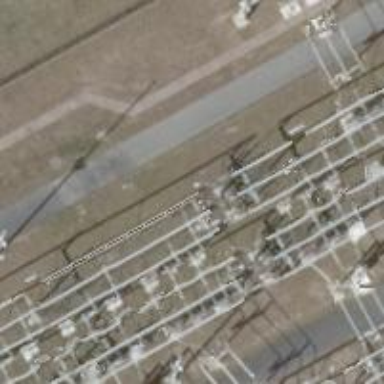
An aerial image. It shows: Busbar power line.